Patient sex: M
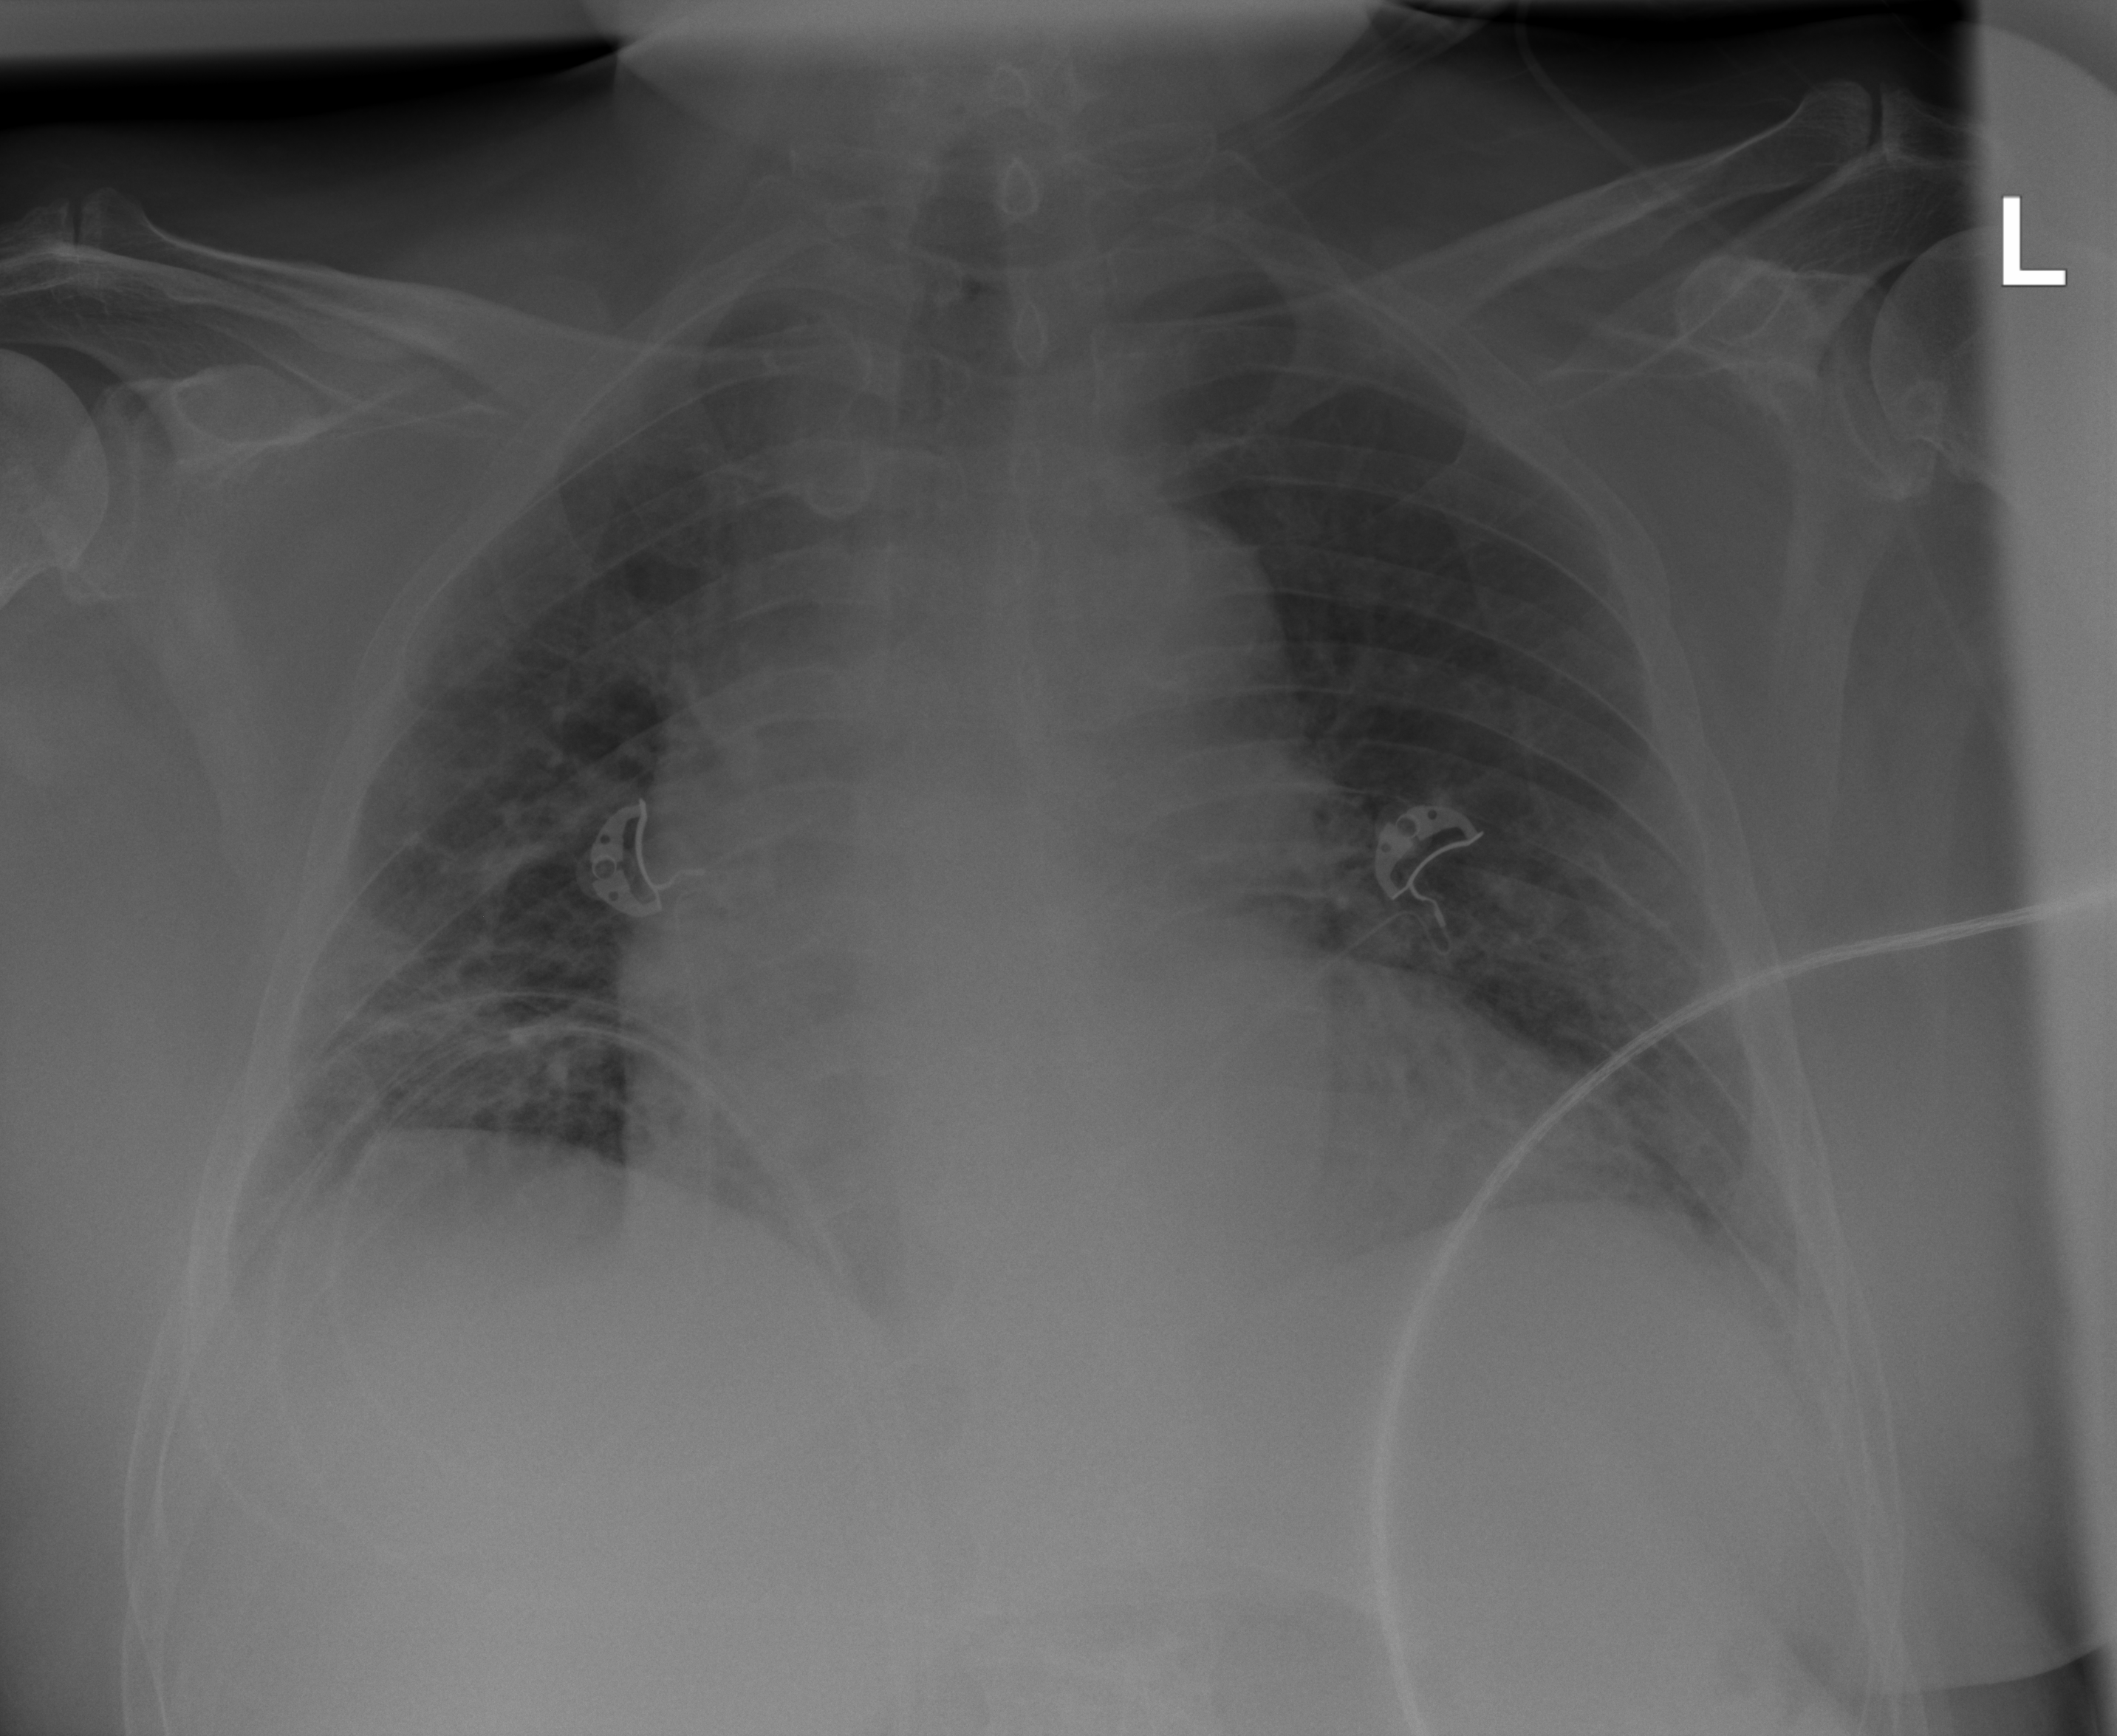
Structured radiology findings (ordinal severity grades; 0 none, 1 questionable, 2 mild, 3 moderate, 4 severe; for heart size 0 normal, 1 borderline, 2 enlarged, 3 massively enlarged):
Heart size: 2
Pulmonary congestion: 2
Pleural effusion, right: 2
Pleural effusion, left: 2
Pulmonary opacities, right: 2
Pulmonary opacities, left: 2
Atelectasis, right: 2
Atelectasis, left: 2